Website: bh-photo
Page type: cart
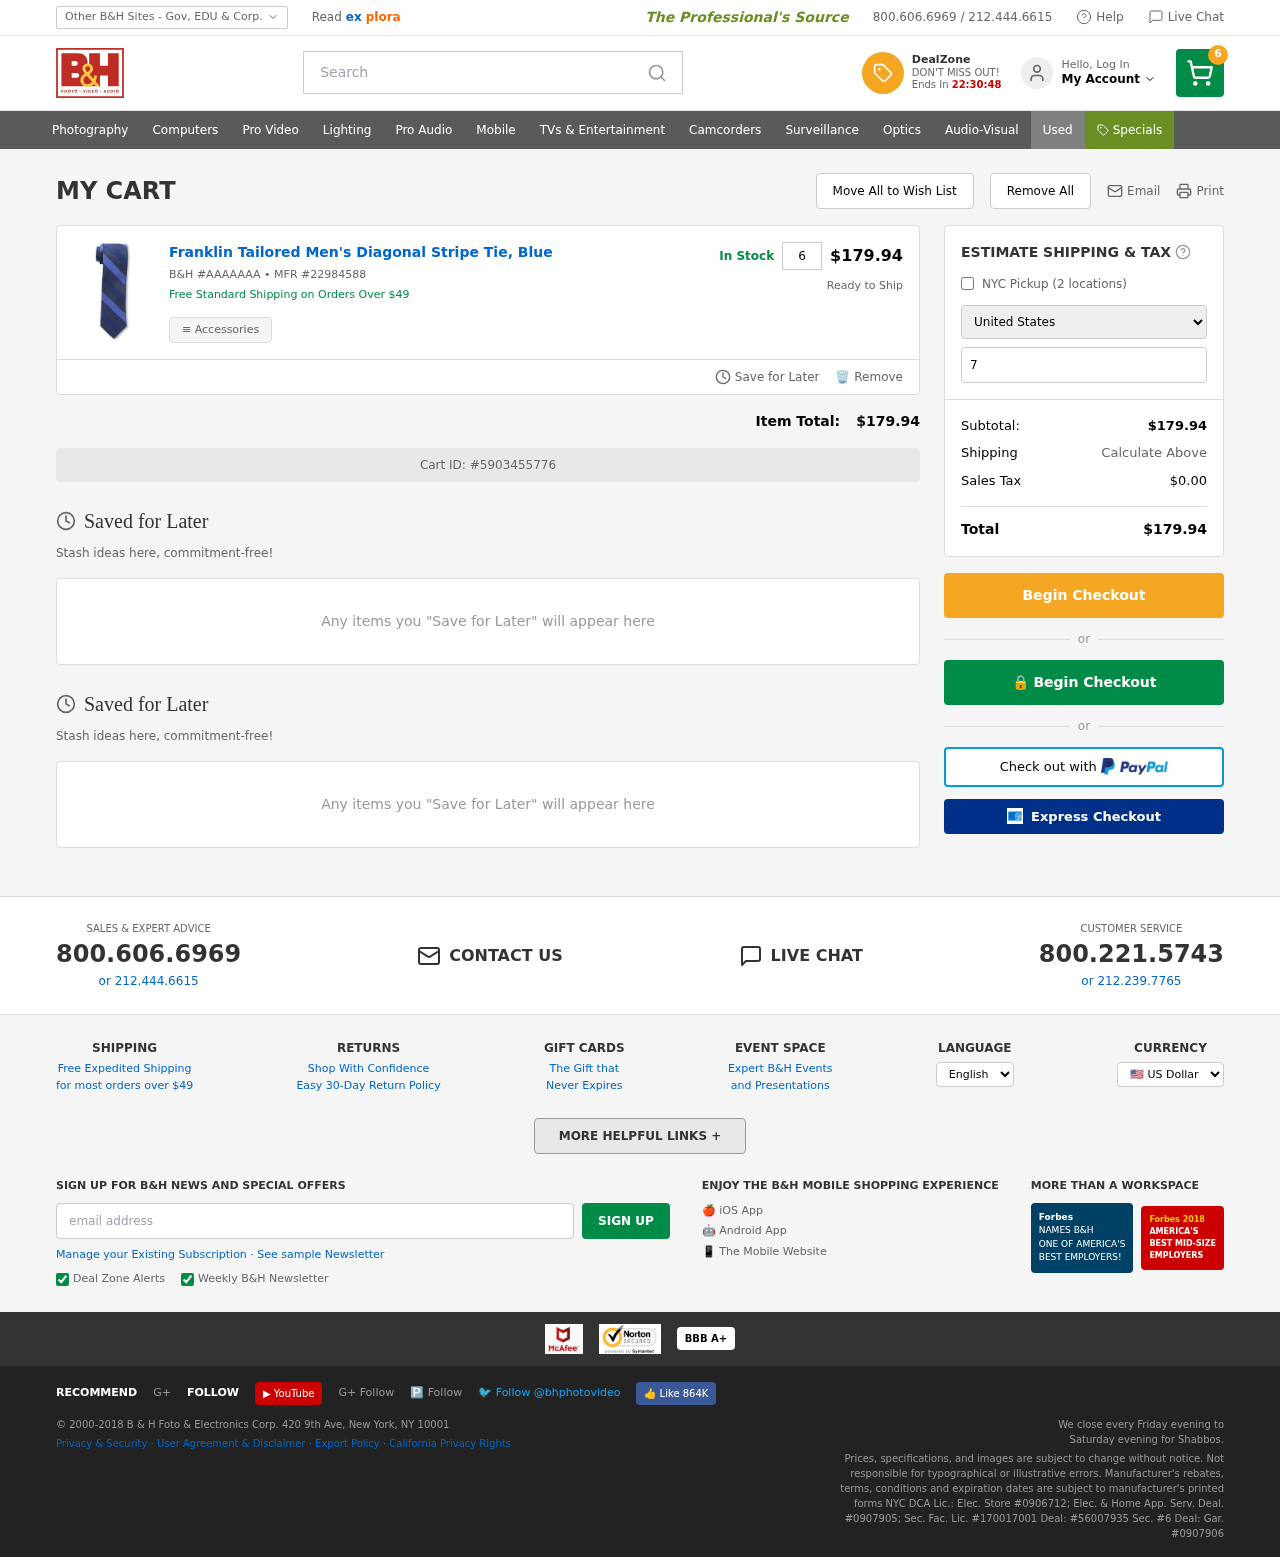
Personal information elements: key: PII_COUNTRY
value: United States
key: PII_EMAIL
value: elizabeth.jackson@hotmail.com
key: PII_POSTCODE
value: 78774
Product elements: key: PRODUCT1_NAME
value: Franklin Tailored Men's Diagonal Stripe Tie, Blue
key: PRODUCT1_QUANTITY
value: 6
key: PRODUCT1_SKU
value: AAAAAAA
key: PRODUCT1_MFR
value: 22984588
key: PRODUCT1_SUBTOTAL
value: $179.94
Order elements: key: ORDER_NUM_ITEMS
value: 6
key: ORDER_SUBTOTAL
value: $179.94
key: ORDER_ID
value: #5903455776
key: ORDER_TAX
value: $0.00
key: ORDER_TOTAL
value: $179.94
Search elements: key: HEADER_SEARCH
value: Search